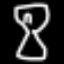
Label: hourglass